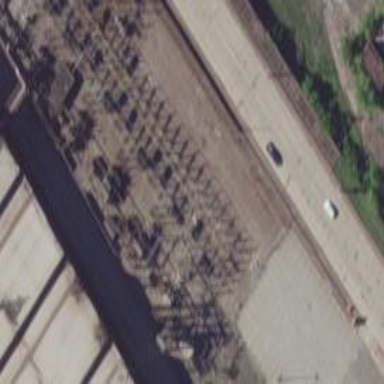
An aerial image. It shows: Industrial power substation.